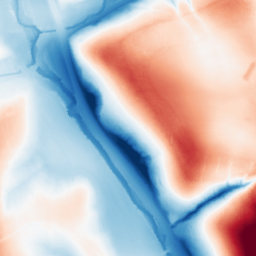
Category: classical
Decomposition family: gaussian_anisotropic
Decomposition parameters: sigma_x: 50
sigma_y: 20
Upsampling method: regularized
Upsampling parameters: scale: 4
lambda_reg: 0.01
Upsampling scale: 4